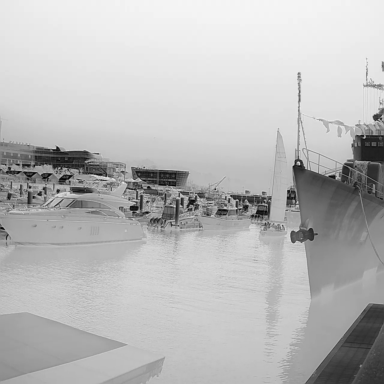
There are five canoes in the infrared image.